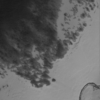
Label: not_dusty